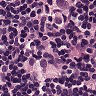
Metastatic tissue present: yes